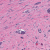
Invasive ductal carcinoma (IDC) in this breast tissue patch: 0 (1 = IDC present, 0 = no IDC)